Question: I'm having a style problem with my modal.

Here's the code of my modal :
'''
<script type="text/ng-template" id="contact">
<div class="modal-header">
<i class="fa fa-paper-plane"></i> Contact
<a ng-click="closeModal()" style="float: right;"><i class="fa fa-times text-danger"></i></a>
</div>
<div class="modal-body">
<form class="form-horizontal" role="form">
<input class="col-md-6" type="text" ng-model="contact.name" placeholder="{{ data.contact.name }}" required />
<input class="col-md-6" type="email" ng-model="contact.mail" placeholder="{{ data.contact.mail }}" required />
<input type="text" ng-model="contact.subject" placeholder="{{ data.contact.subject }}" required />
<textarea ng-model="contact.message" rows="5" placeholder="{{ data.contact.desc }}" required></textarea>
<form>
</div>
<div class="modal-footer">
The Footer Goes There
</div>
</script>
'''
What am I doing wrong ?
EDIT :
I'm using Bootstrap 3.1.1 & UI-Bootstrap 0.11.0,
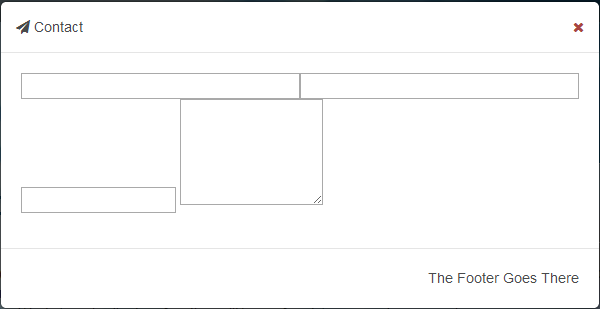
Answer: Add 'class="form-control"' to your inputs.
'''
<div class="modal-body">
<form class="form-horizontal" role="form">
<input class="form-control col-md-6" type="text" ng-model="contact.name" placeholder="{{ data.contact.name }}" required />
<input class="form-control col-md-6" type="email" ng-model="contact.mail" placeholder="{{ data.contact.mail }}" required />
<input class="form-control" type="text" ng-model="contact.subject" placeholder="{{ data.contact.subject }}" required />
<textarea class="form-control" ng-model=" contact.message" rows="5" placeholder="{{ data.contact.desc }}" required></textarea>
</form>
</div>
'''